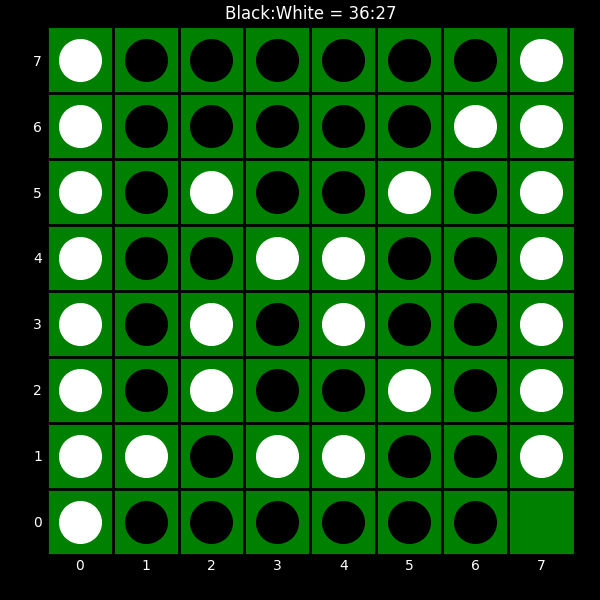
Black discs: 36
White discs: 27